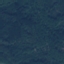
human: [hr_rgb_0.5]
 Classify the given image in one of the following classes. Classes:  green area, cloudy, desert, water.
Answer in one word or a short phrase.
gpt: green area